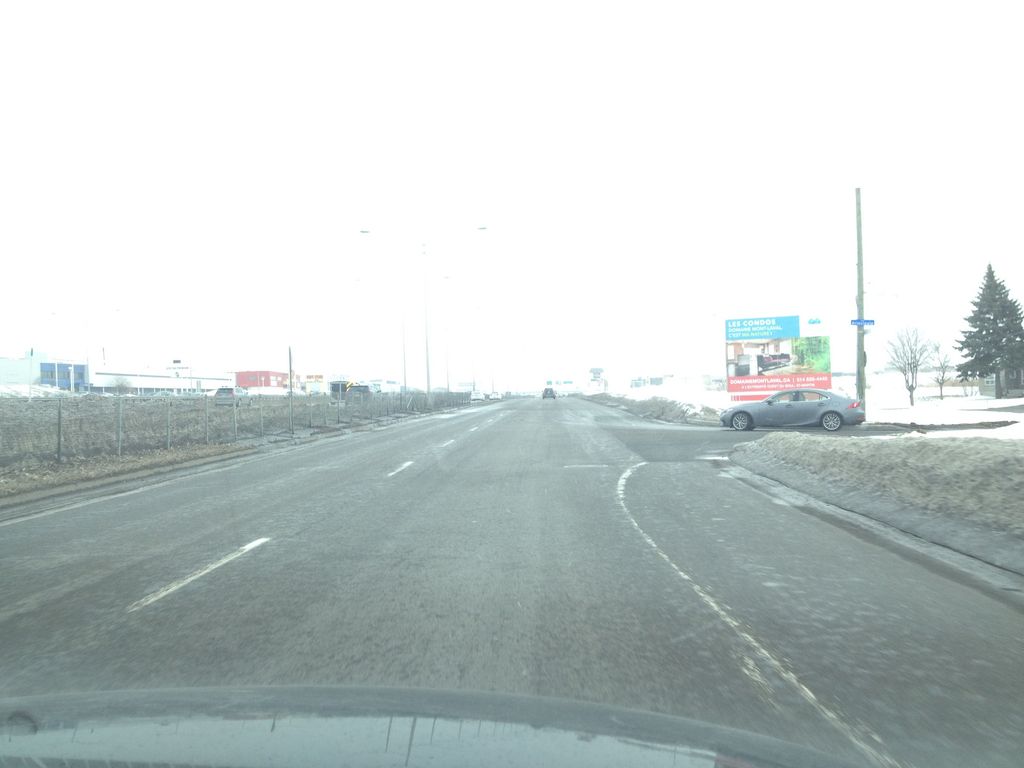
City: montreal